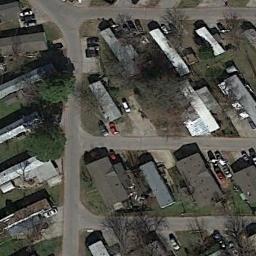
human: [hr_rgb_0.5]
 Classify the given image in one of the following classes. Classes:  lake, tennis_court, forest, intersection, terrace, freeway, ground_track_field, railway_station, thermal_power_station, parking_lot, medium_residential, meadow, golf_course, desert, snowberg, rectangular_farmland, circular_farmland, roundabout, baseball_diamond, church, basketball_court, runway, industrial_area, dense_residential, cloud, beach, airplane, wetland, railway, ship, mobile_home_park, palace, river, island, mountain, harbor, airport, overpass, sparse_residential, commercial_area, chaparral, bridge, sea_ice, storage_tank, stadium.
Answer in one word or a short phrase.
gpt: mobile_home_park